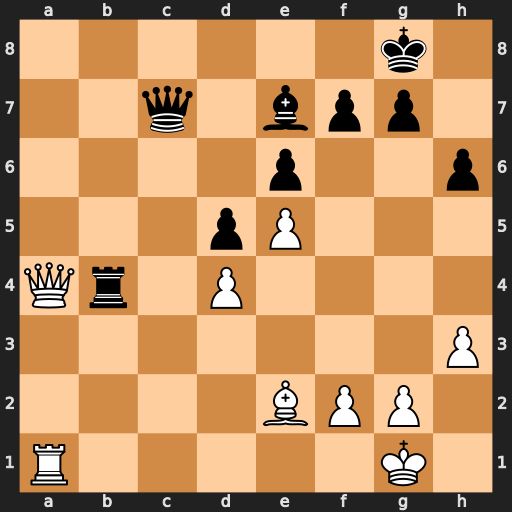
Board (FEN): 6k1/2q1bpp1/4p2p/3pP3/Qr1P4/7P/4BPP1/R5K1
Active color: w
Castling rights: -
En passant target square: -
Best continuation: Qe8+ Bf8 Ra8